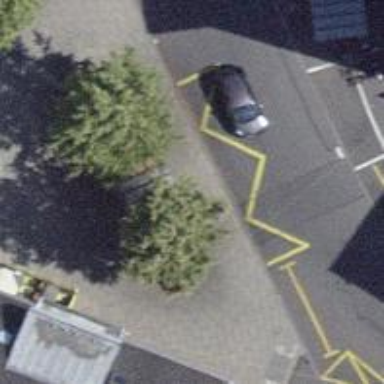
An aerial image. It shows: Bus stop with asphalt surface. The stop includes platform with shelter.